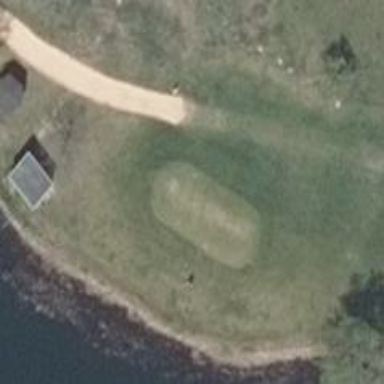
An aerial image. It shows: Golf tee.